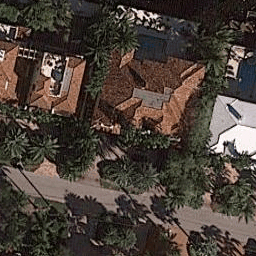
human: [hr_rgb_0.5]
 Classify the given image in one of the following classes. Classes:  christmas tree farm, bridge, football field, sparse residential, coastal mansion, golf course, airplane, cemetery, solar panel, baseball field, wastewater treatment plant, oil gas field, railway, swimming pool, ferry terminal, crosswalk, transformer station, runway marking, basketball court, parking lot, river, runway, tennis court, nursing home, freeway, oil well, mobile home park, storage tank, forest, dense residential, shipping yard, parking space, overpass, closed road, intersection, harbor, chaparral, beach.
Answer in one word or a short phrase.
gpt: coastal mansion